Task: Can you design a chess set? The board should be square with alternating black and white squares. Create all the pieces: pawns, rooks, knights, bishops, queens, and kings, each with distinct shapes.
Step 2481:
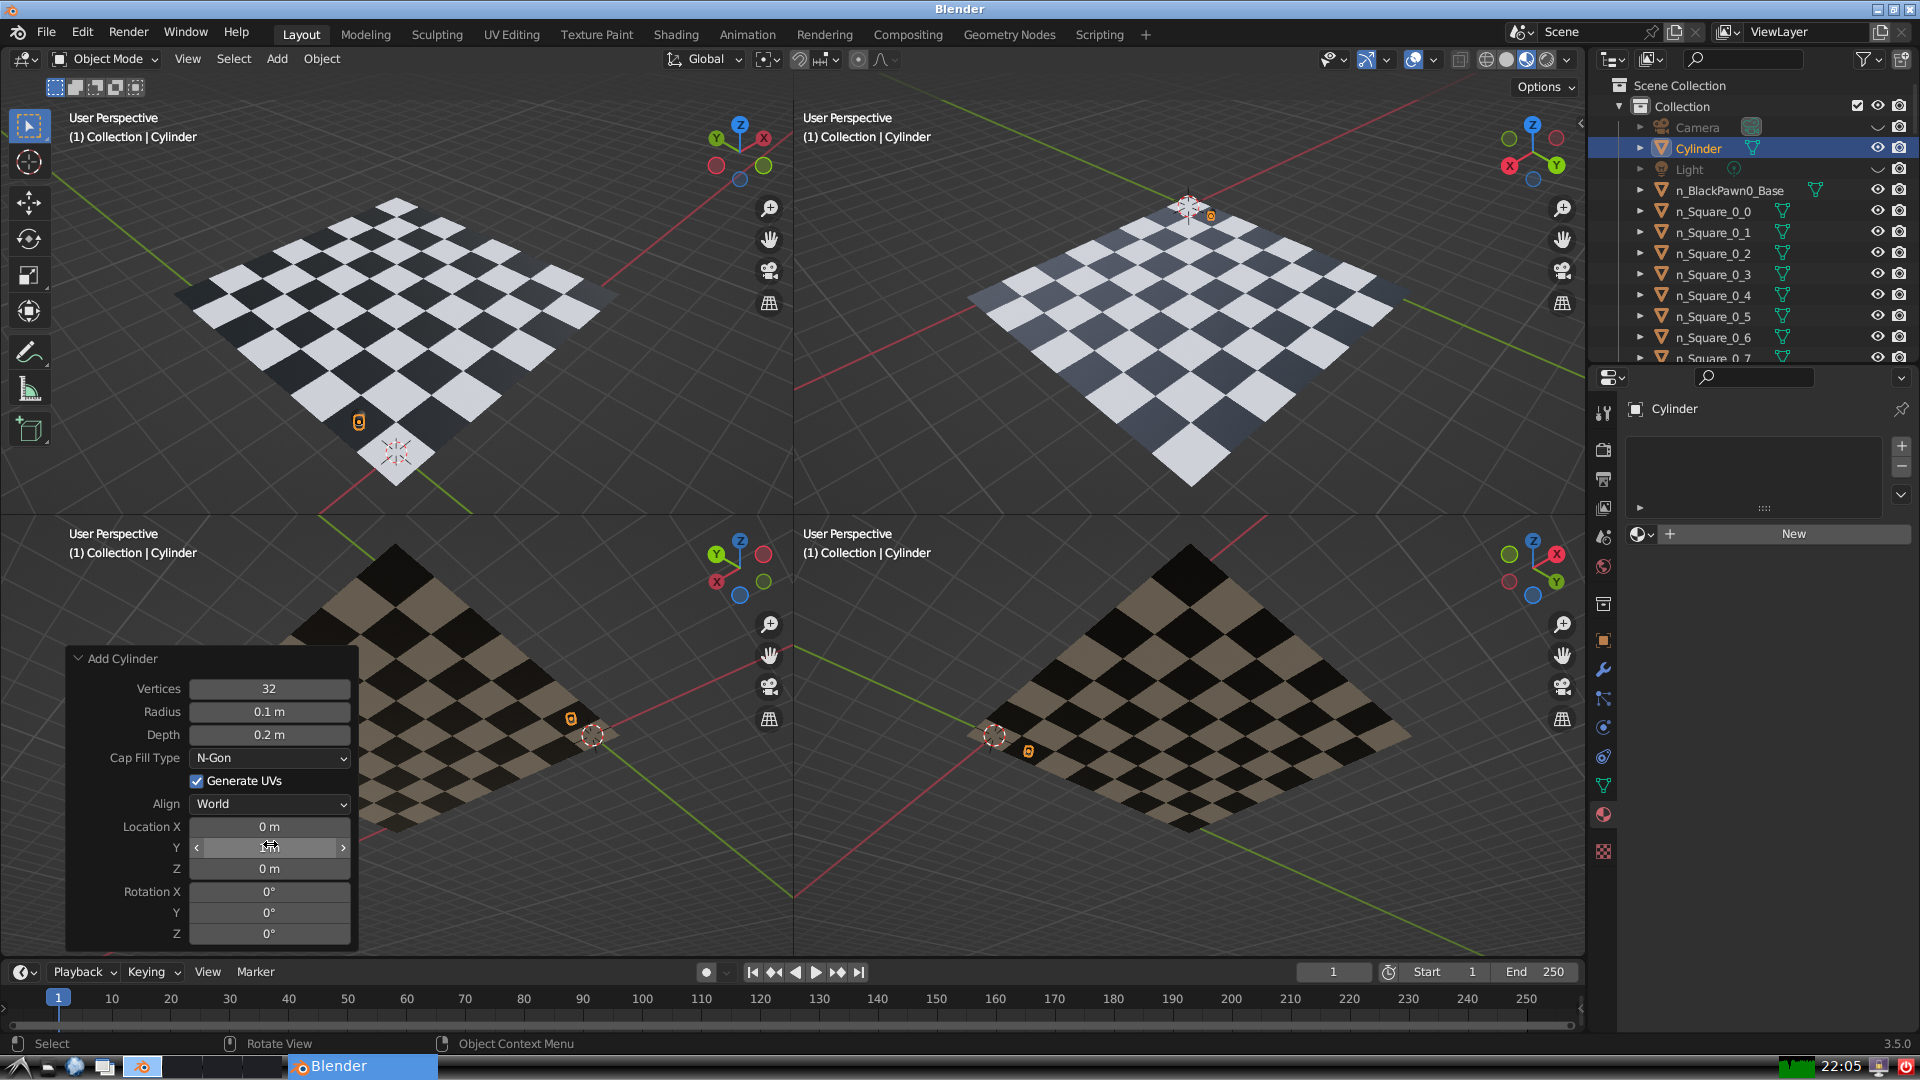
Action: {"mouse_move": [270, 868]}